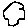
Label: hexagon